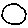
Label: circle